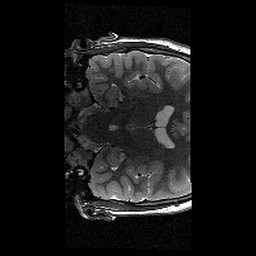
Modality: T2w
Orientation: coronal
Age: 12
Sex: male
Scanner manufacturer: siemens
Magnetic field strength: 3 T
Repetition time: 9.23 s
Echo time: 0.067 s